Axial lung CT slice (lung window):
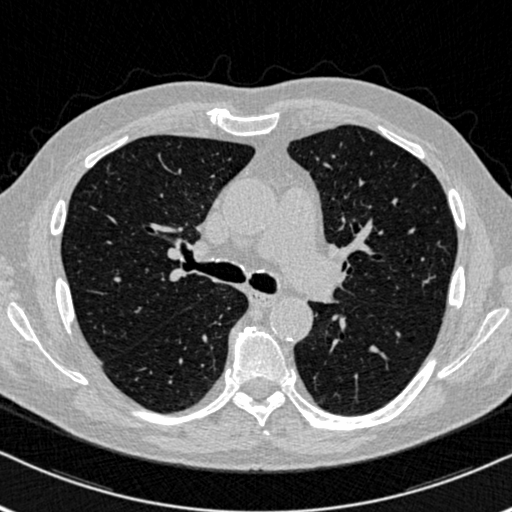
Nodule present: no